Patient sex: M
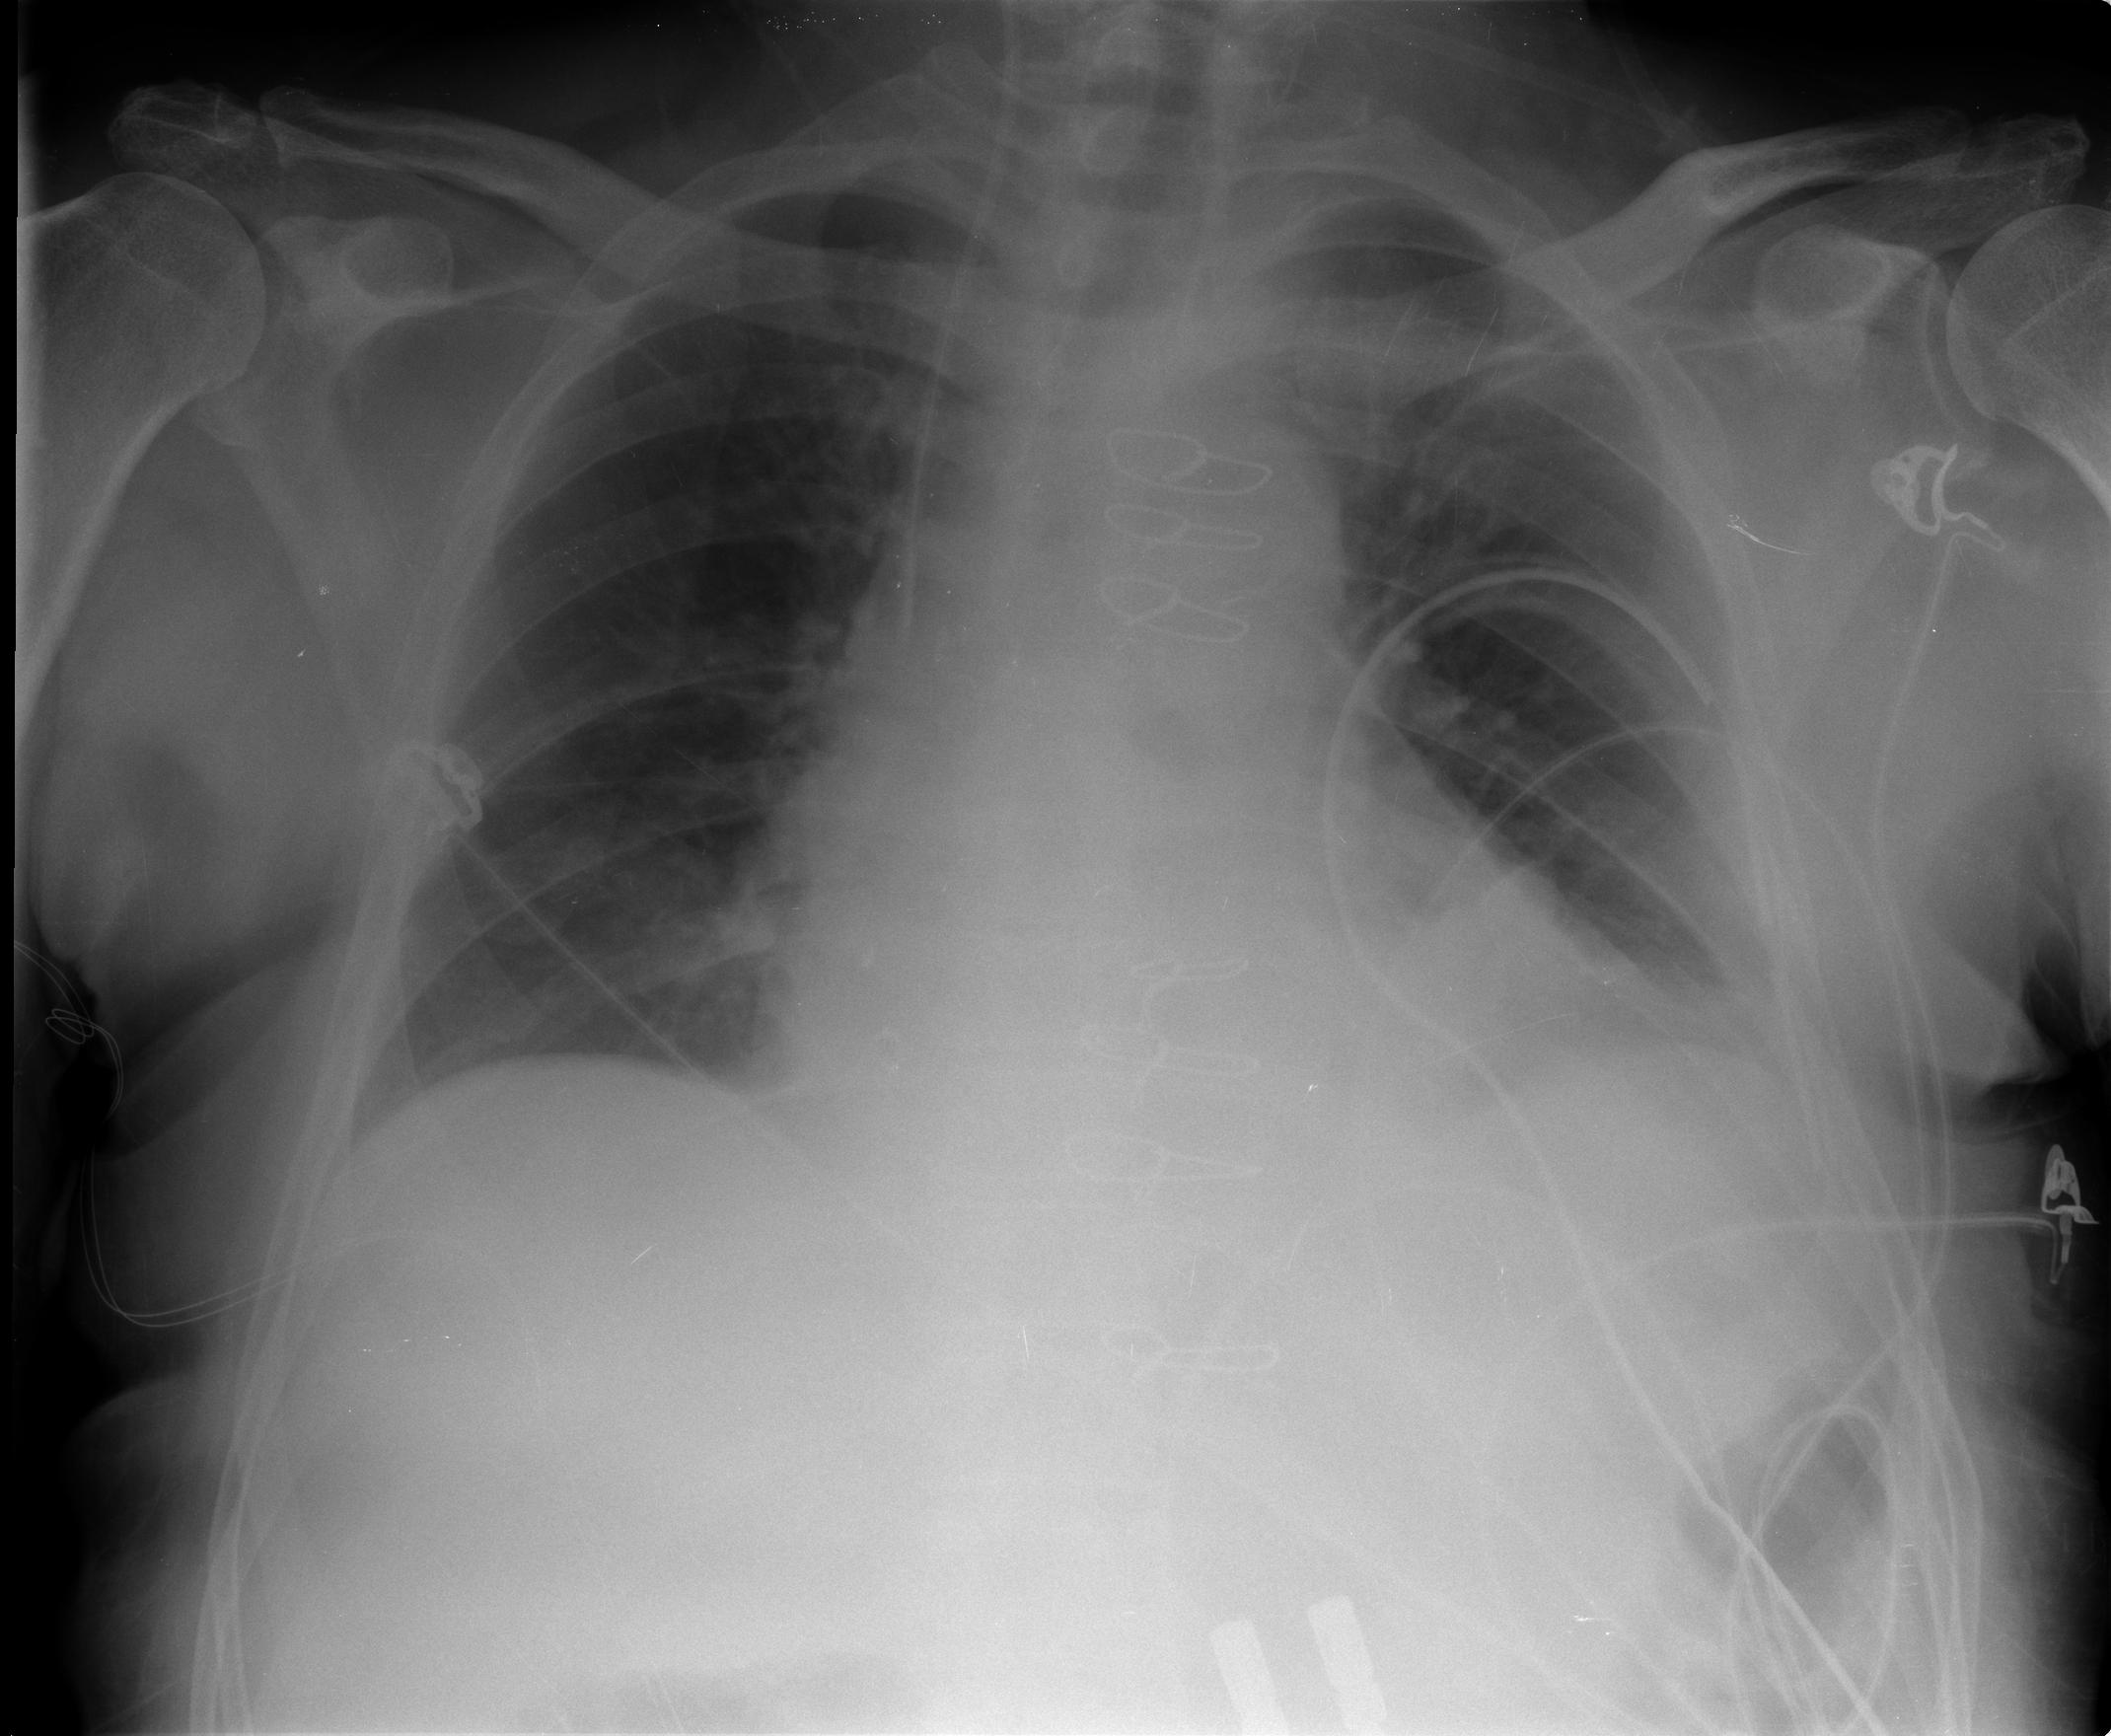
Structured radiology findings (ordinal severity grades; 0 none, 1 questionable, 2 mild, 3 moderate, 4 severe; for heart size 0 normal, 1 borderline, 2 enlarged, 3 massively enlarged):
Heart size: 2
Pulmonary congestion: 0
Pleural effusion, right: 0
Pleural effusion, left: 2
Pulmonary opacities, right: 0
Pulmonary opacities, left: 0
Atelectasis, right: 0
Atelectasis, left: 2